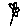
Label: flower